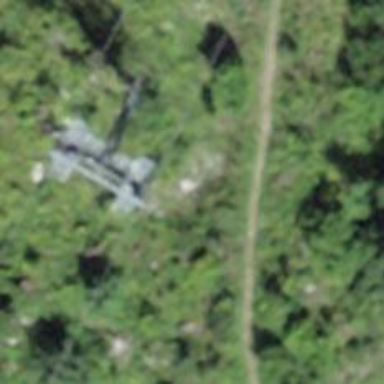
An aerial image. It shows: Pylon used for aerialway.